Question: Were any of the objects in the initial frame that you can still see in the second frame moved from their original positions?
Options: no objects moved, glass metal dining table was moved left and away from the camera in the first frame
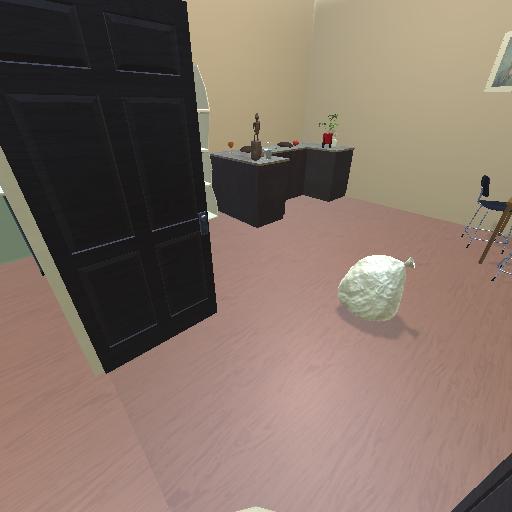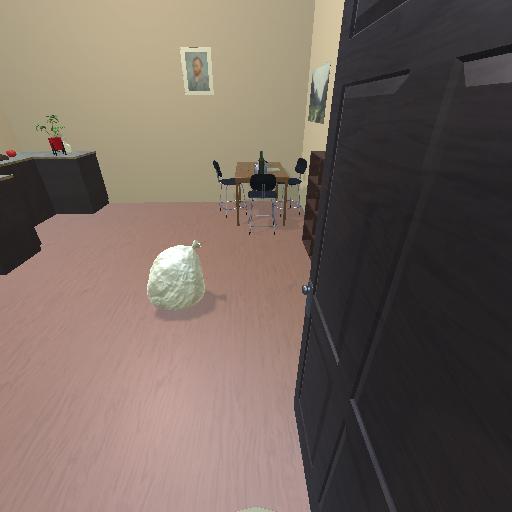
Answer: no objects moved